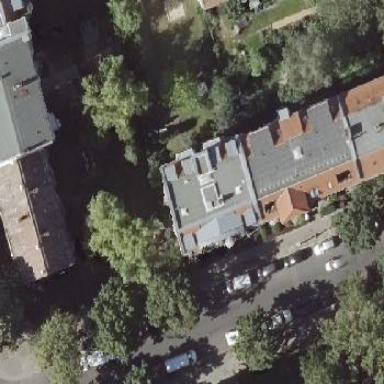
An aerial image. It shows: Residential building with distinctive double saltbox roof shape.